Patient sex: M
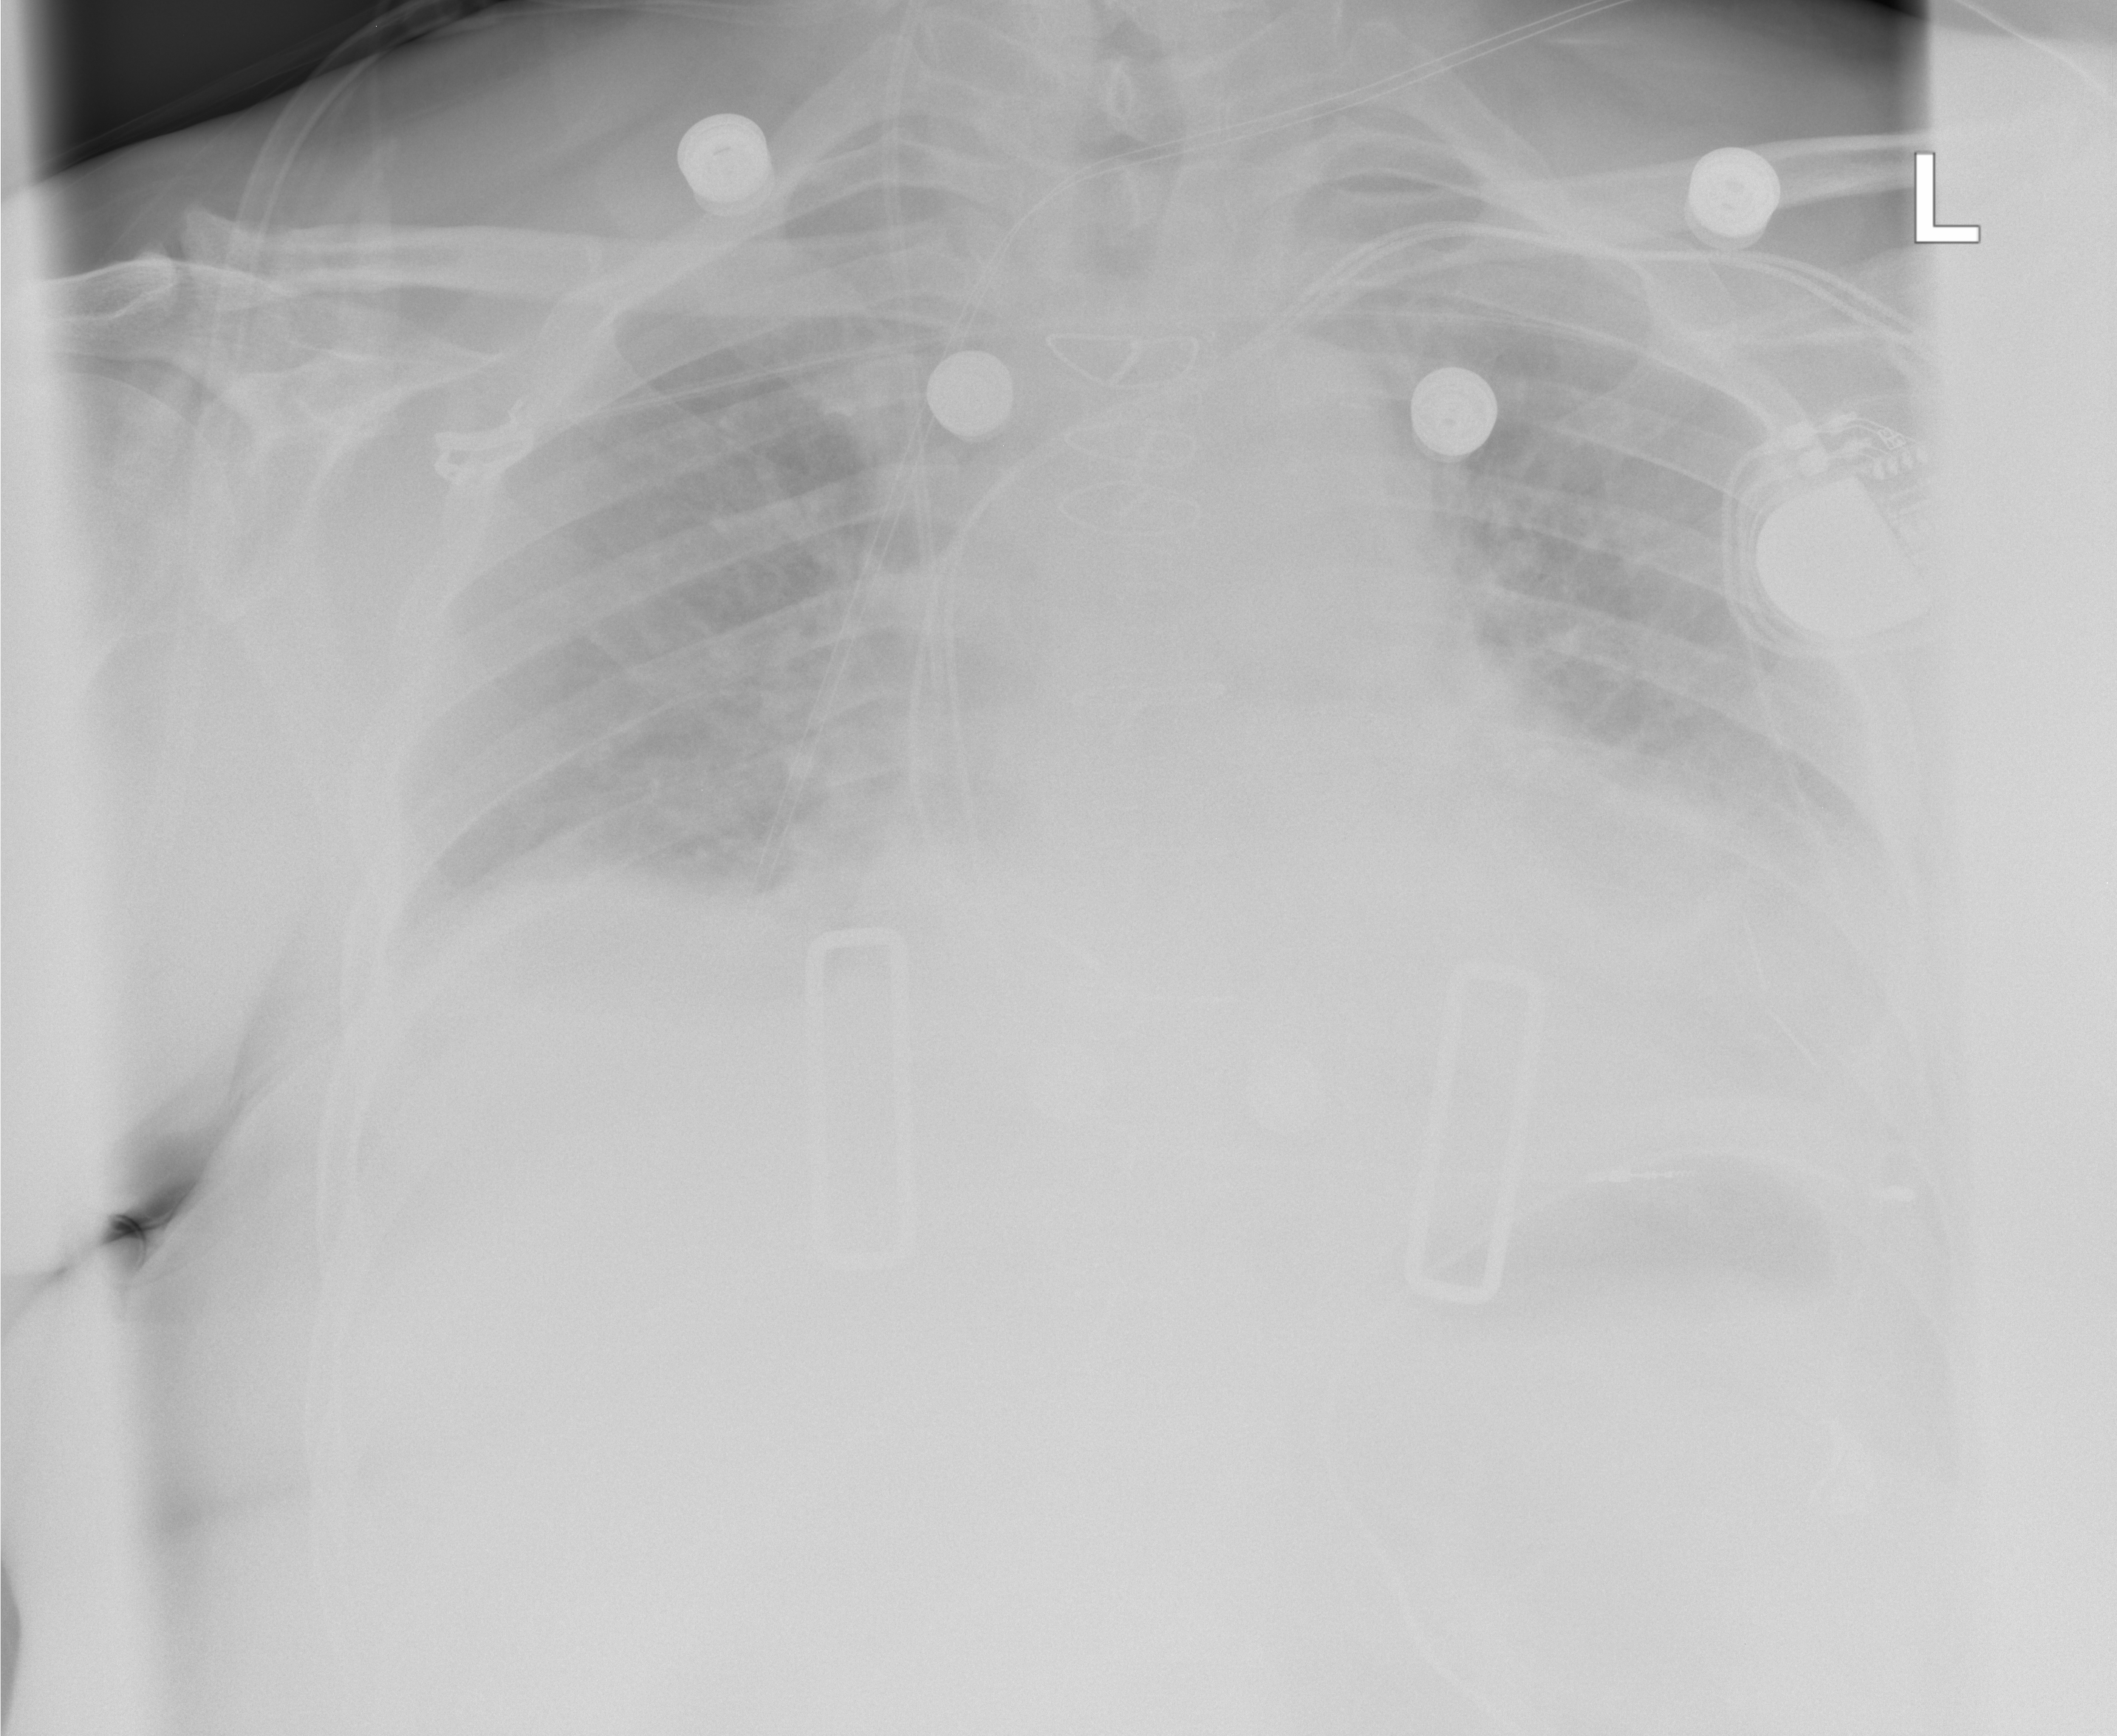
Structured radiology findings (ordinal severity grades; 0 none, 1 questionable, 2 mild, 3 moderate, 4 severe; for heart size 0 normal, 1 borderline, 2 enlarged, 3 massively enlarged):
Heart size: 2
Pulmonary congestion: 0
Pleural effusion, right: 1
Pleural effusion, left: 2
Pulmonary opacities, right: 0
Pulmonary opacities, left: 0
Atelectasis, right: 2
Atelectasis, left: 2